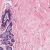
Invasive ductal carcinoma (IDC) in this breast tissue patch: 0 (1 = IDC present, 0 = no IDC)